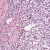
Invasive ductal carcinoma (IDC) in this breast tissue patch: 1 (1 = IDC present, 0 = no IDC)